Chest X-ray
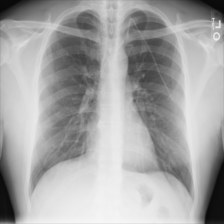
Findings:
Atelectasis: negative
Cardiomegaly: negative
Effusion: negative
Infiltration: negative
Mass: negative
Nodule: negative
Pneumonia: negative
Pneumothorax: negative
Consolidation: negative
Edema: negative
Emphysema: negative
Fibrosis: negative
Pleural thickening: negative
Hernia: negative